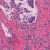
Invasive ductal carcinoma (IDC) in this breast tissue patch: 0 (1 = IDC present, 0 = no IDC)